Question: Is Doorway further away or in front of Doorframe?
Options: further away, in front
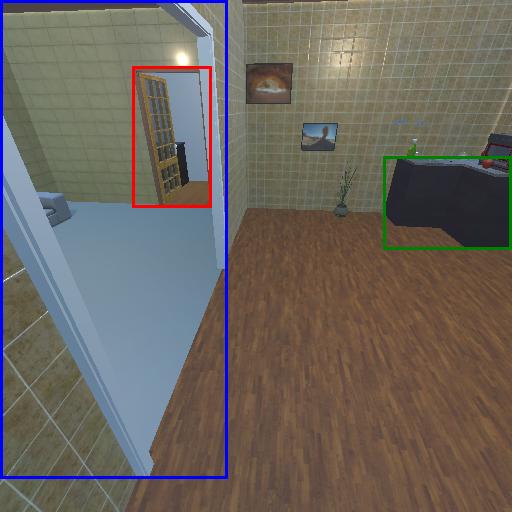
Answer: further away